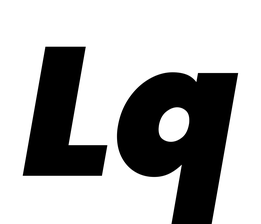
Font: Poppins-BlackItalic